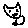
Label: cat